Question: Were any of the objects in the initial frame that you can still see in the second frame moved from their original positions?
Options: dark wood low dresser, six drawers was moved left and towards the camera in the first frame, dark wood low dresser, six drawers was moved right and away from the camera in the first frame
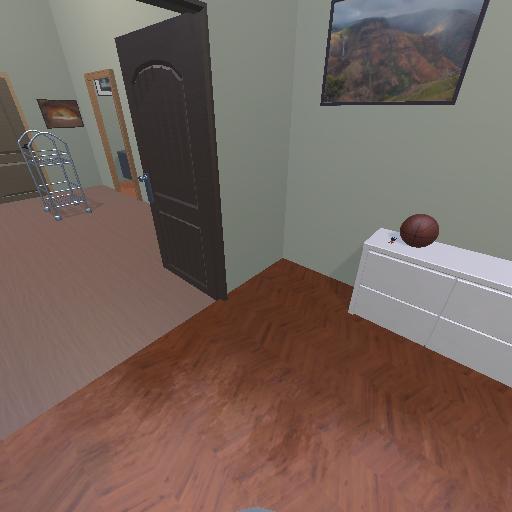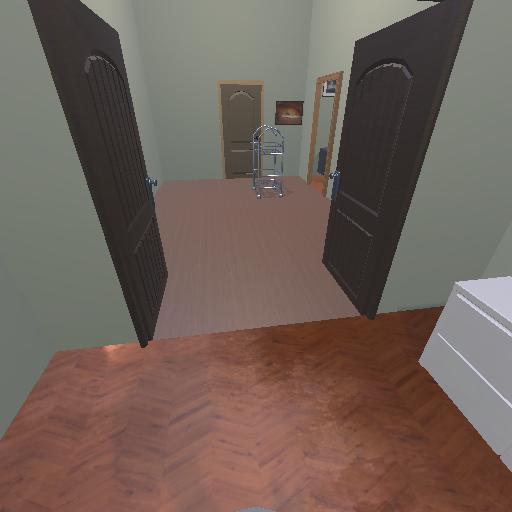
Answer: dark wood low dresser, six drawers was moved left and towards the camera in the first frame